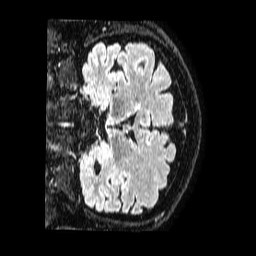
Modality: FLAIR
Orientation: coronal
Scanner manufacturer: philips
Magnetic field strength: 1.5 T
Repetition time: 4.8 s
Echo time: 0.3 s